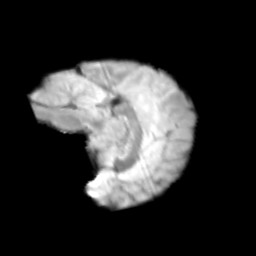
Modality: T2w
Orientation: sagittal
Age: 11
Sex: male
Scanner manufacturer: siemens
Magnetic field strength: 3 T
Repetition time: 3.8 s
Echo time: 0.07 s